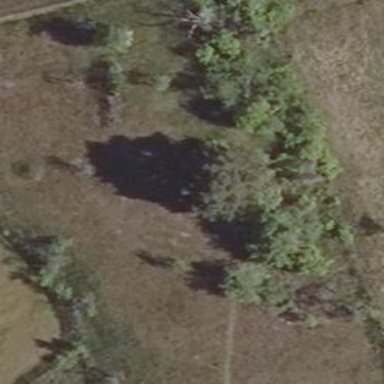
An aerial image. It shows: Patch of scrub vegetation.